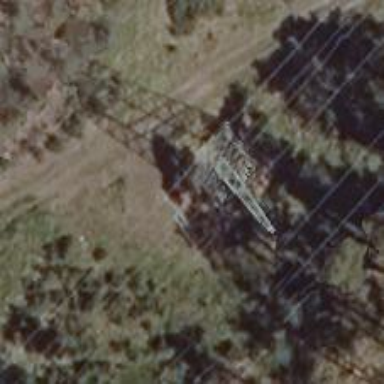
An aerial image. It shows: Power tower.